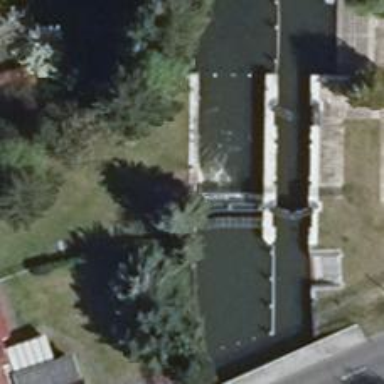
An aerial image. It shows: Weir in waterway.